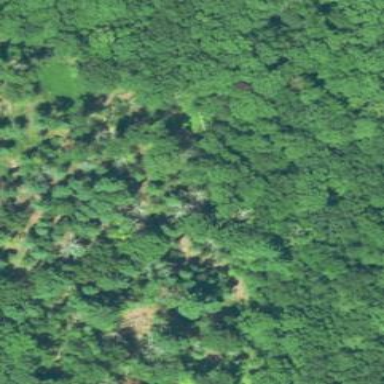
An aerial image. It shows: Mixed leaf woodland.